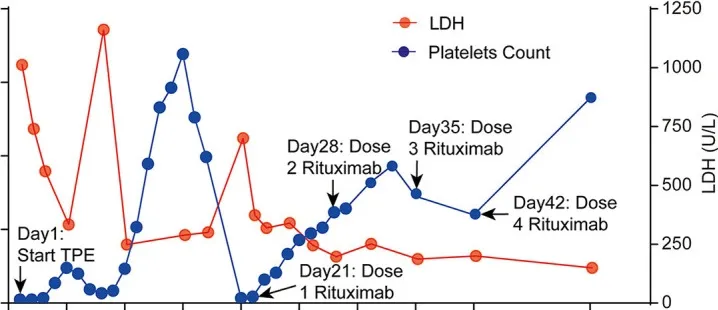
Clinical course of platelet count and LDH change in this patient during the first 72 days.
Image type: pathology (immunostaining)